Field crop: maize
Growth stage: 2
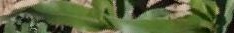
Species: maize